Question: How to add image and texts as shown in the below snapshots?I am already using navigation controller in my application, so is there any problem in including UITableView controller as a new navigated page from home page.
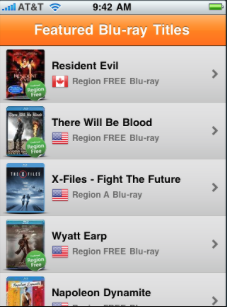
Answer: I would subclass the UITableView Cell and create my own cell 'MyCustomTableViewCell', with the UIImageView and UILabel inside.
Then you could do this to update your cells in reusing case
'''
- (UITableViewCell *)tableView:(UITableView *)tableView cellForRowAtIndexPath:(NSIndexPath *)indexPath {
static NSString *CellIdentifier = @"Cell";
UITableViewCell *cell = [tableView dequeueReusableCellWithIdentifier:CellIdentifier]
MyCustomTableViewCell *myCell = (MyCustomTableViewCell)cell;
myCell.label.text = newText;
myCell.imageView.image = newImage;
return cell;
}
'''